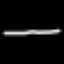
Label: line